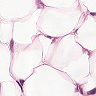
Metastatic tissue present: yes